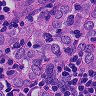
Metastatic tissue present: yes